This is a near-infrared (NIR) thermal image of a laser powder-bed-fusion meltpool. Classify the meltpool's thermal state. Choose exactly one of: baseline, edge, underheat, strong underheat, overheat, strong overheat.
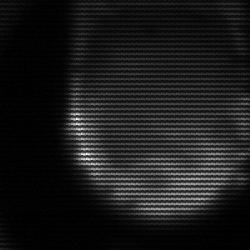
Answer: edge